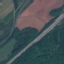
Label: Highway